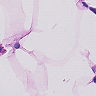
Metastatic tissue present: no